Aerial crown-view tile of a tropical tree (Barro Colorado Island, Panama), acquired 20250317:
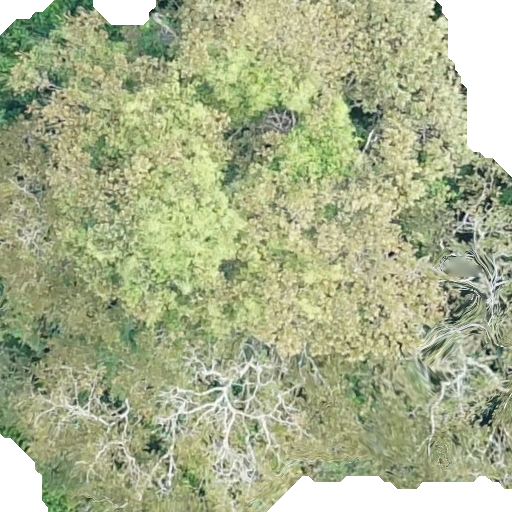
Species: Dipteryx oleifera
GBIF accepted scientific name: Dipteryx oleifera
Crown area: 435.363 m²